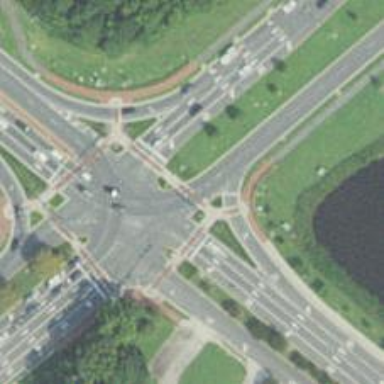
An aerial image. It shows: Marked zebra crossing on the road.